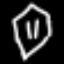
Label: diamond